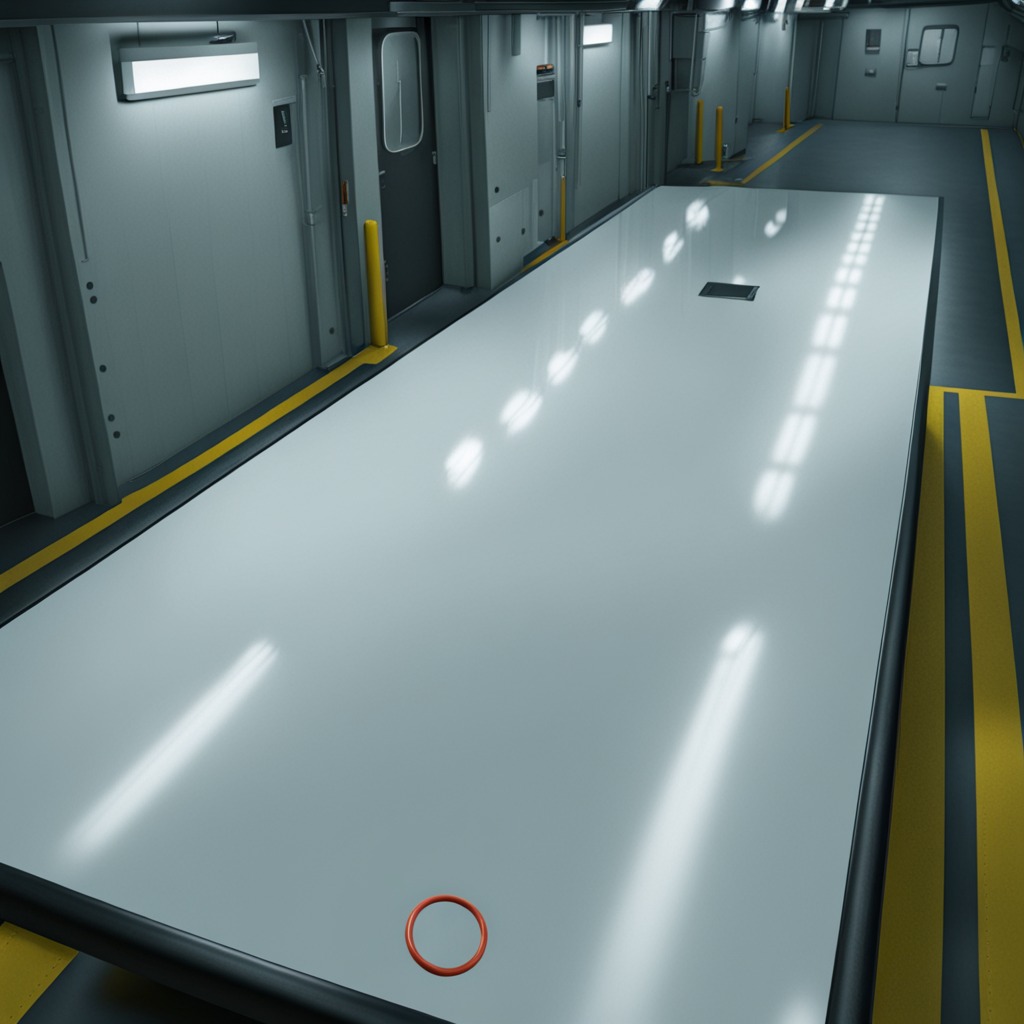
A rubber O-ring is lying on the table.